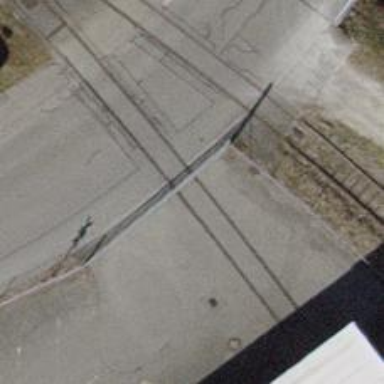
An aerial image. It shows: Single-track railway spur.